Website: crate-barrel
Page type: delivery-shipping
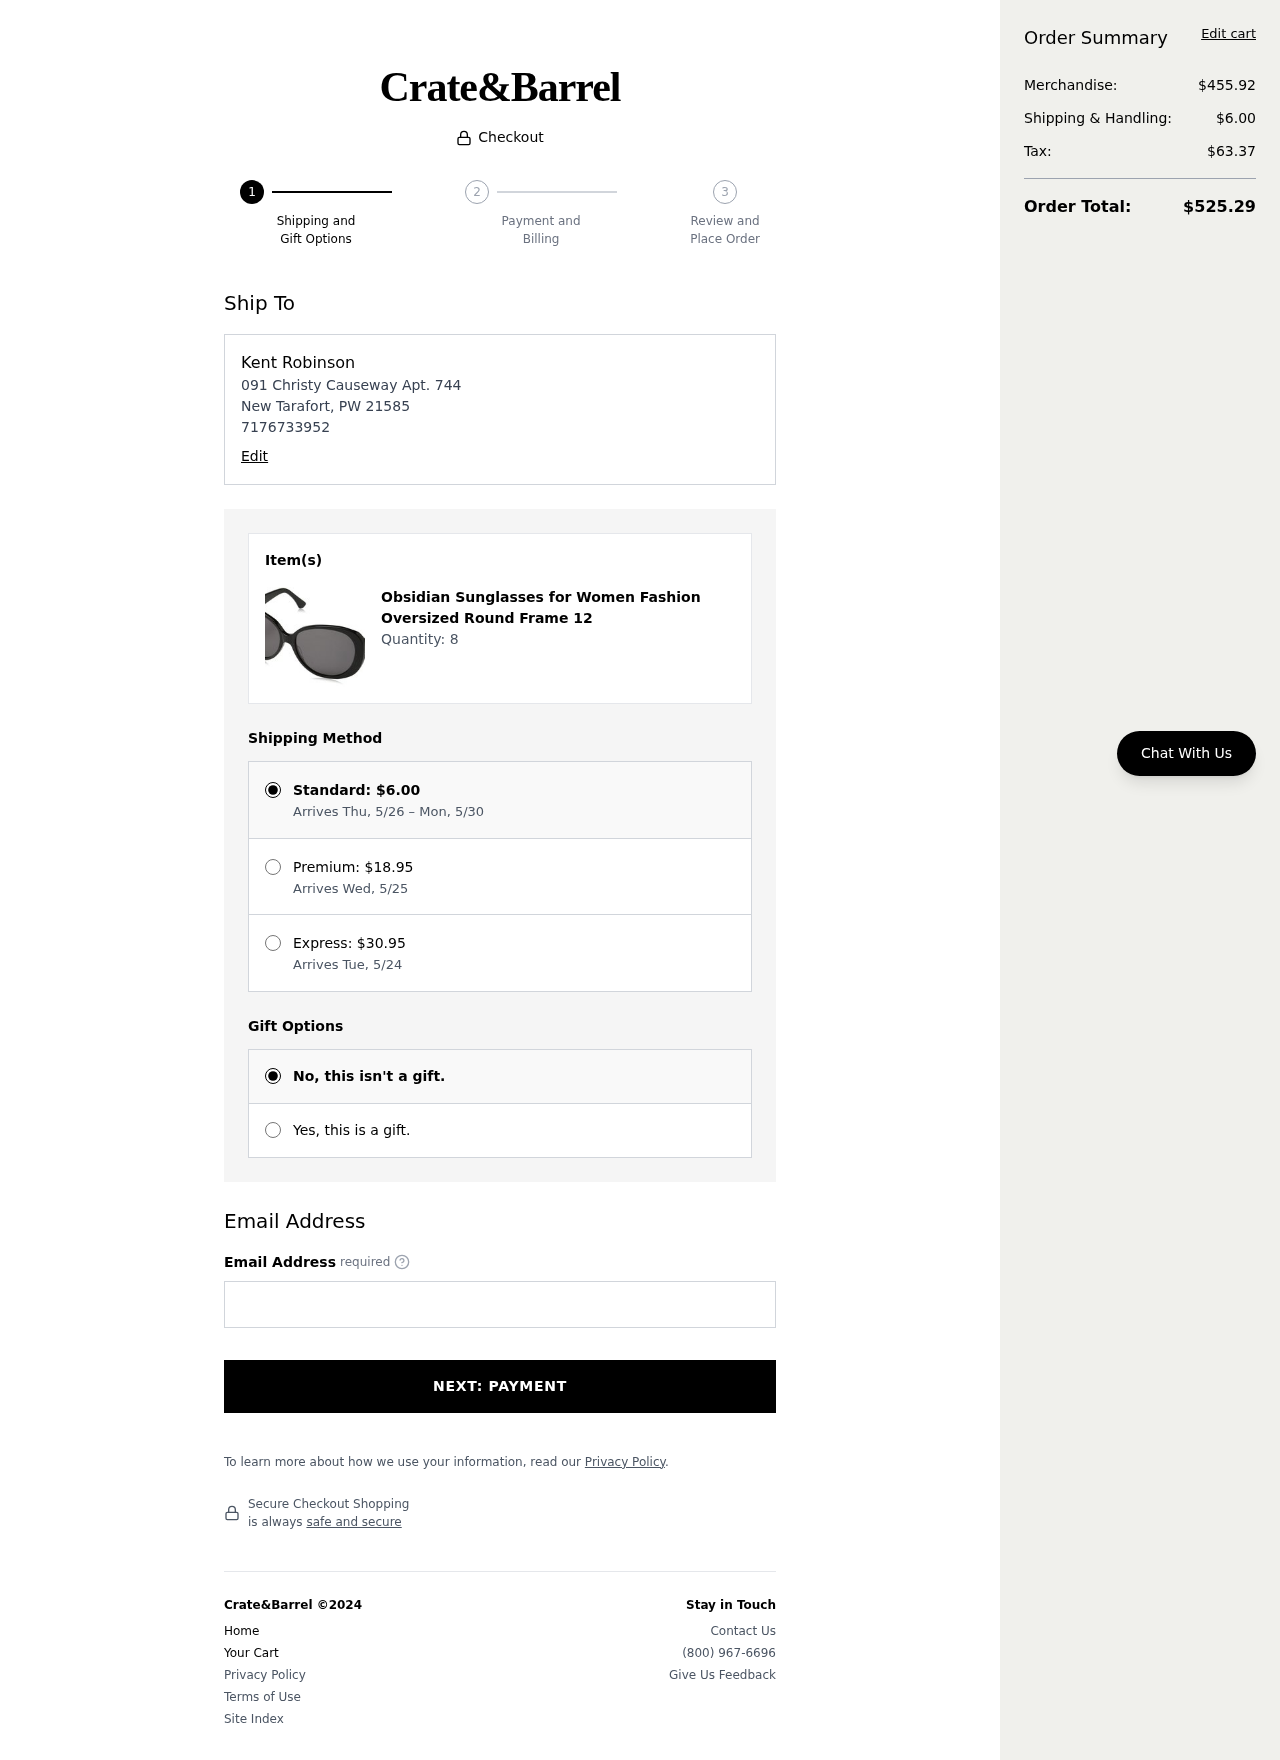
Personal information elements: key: PII_EMAIL
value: krobinson@gmail.com
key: PII_FULLNAME
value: Kent Robinson
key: PII_PHONE
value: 7176733952
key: PII_STREET
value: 091 Christy Causeway Apt. 744
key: PII_CITY_STATE_ZIP
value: New Tarafort, PW 21585
Product elements: key: PRODUCT1_NAME
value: Obsidian Sunglasses for Women Fashion Oversized Round Frame 12
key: PRODUCT1_QUANTITY
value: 8
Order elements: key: ORDER_SHIPPING_COST
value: $6.00
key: ORDER_SHIPPING_DATE
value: Arrives Thu, 5/26 – Mon, 5/30
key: ORDER_PREMIUM_SHIPPING
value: $18.95
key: ORDER_PREMIUM_DATE
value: Arrives Wed, 5/25
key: ORDER_EXPRESS_SHIPPING
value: $30.95
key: ORDER_EXPRESS_DATE
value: Arrives Tue, 5/24
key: ORDER_SUBTOTAL
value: $455.92
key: ORDER_TAX
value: $63.37
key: ORDER_TOTAL
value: $525.29